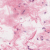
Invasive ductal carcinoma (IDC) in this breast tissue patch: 0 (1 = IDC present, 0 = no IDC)